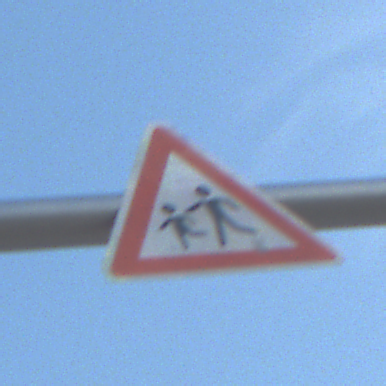
Verkehrszeichen: KinderRechts
Umgebung: Outdoor, Suburban
Tageszeit: SunriseSunset
Wetter: PartlyCloudy
Licht: Natural
Jahreszeit: Winter
Kontrast: MediumContrast